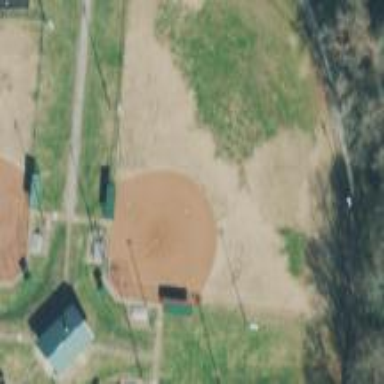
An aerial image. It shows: Softball pitch for leisure and sport activities.